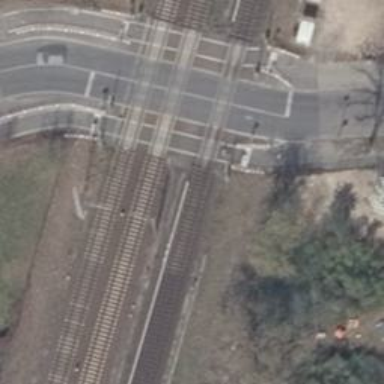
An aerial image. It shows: Full railway crossing barrier.